Question: Count the number of objects in the diagram.
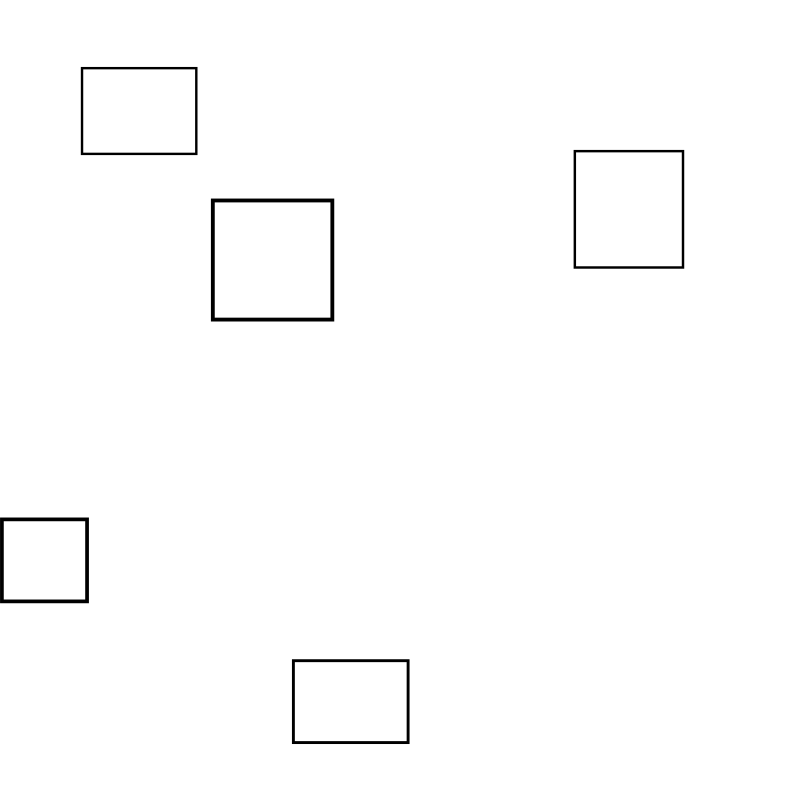
Answer: 5